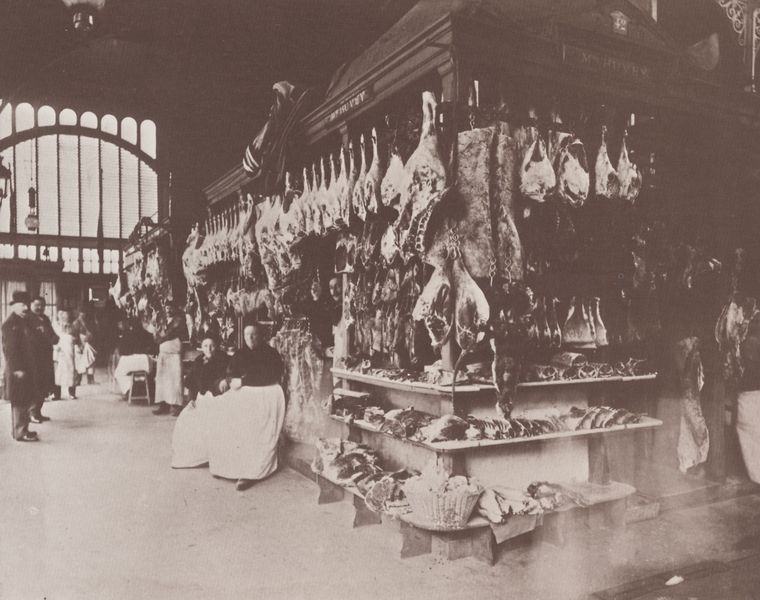
Titel: Leben und Arbeitswelt, Metzger in den Hallen
Künstler: Jean Eugène Auguste Atget
Standort: Paris
Institution: Bibliothèque Nationale, Cabinet des Estampes
Schlagwörter: mann, weiß, frauen, menschen, grau, männer, schwarz, alt, röcke, markt, innenansicht, halle, foto, fotografie, photographie, fleisch, schinken, metzger, verkauf, stand, photo, wurst, marktstand, ware, markthalle, waren, verkäuferinnen, marktfrauen, markhalle, fleischstand